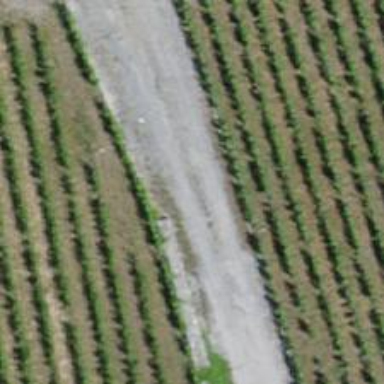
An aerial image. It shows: Unpaved track with grade2 tracktype.